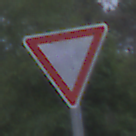
Verkehrszeichen: VorfahrtGewaehren
Umgebung: Outdoor, Urban
Tageszeit: SunriseSunset
Wetter: PartlyCloudy
Licht: Natural
Jahreszeit: NotSpecified
Kontrast: LowContrast